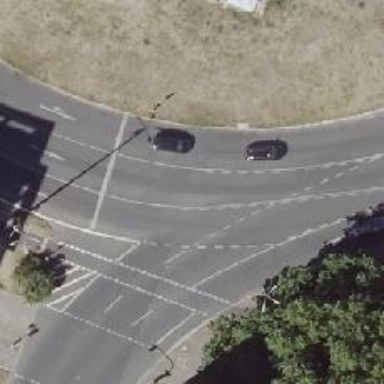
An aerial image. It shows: Primary highway with asphalt surface leading to circular junction.